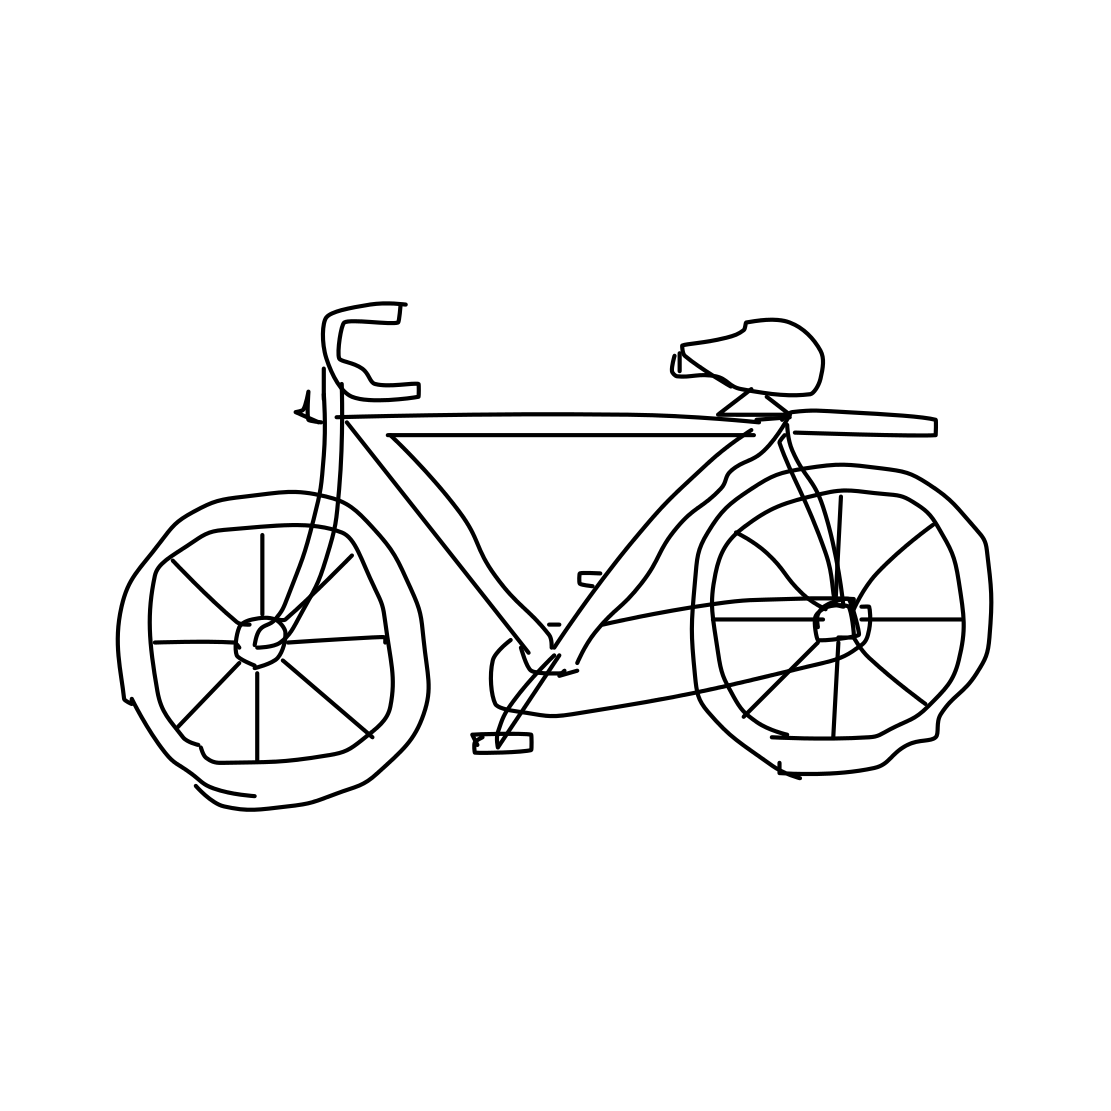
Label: bicycle